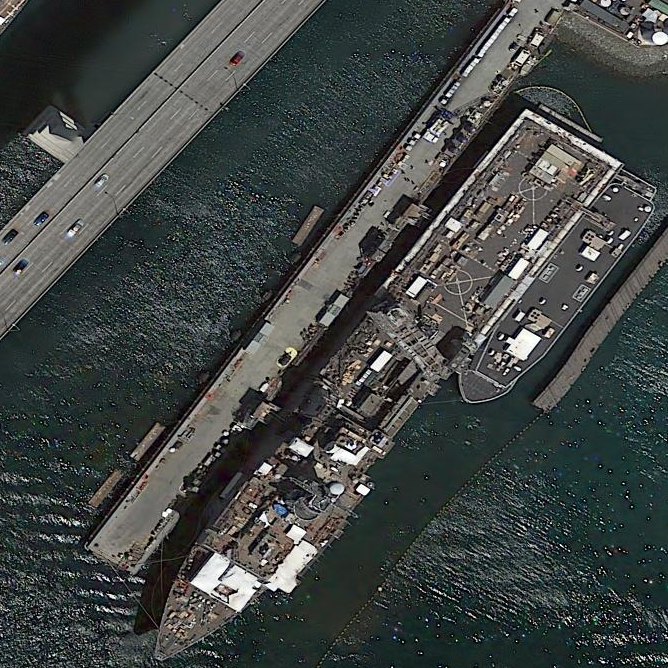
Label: Whitby_Island-class_dock_landing_ship